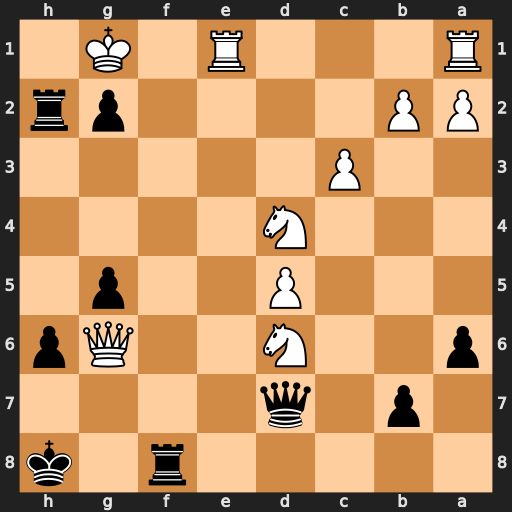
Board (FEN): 5r1k/1p1q4/p2N2Qp/3P2p1/3N4/2P5/PP4pr/R3R1K1
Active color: b
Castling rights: -
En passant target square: -
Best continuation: Rh1+ Kxg2 Qh3#